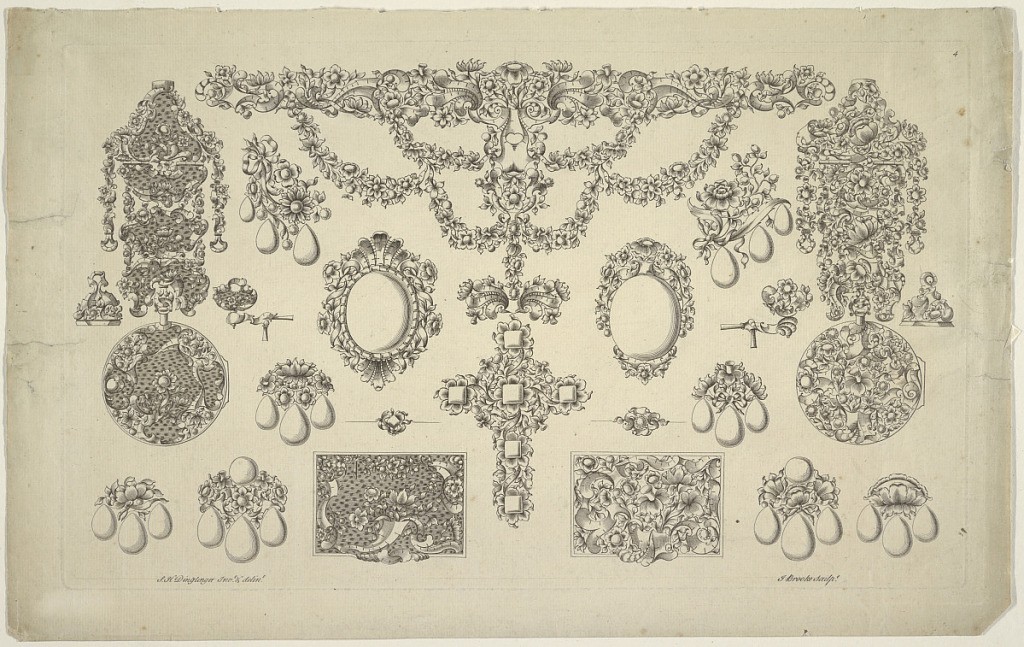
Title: Jewelry Designs
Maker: S.H. Dinglinger
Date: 1751
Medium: Engraving
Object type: Print
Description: Projects. Twenty-one designs of jewelry. Pl. 4 of "A New Book of Designs for Jewellers Work." Devised by Sebastian Henry Dinglinger. (Berlin 758). A necklace with a pendant cross is in the center. Pocket pendant watches over pairs of earrings are at the outer sides. Besides: seals, pins, covers of boxes, brooches, frames.